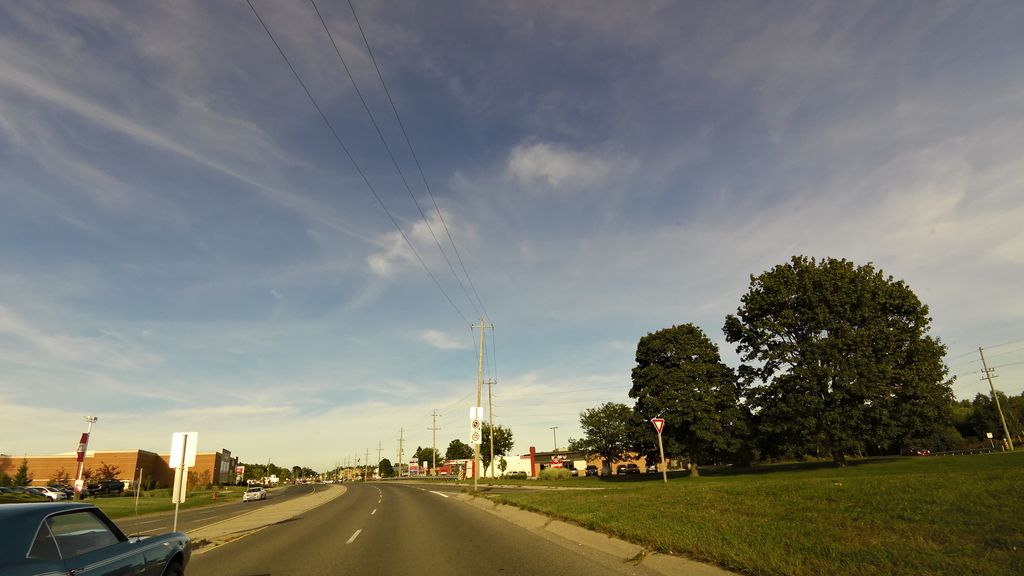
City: hamilton